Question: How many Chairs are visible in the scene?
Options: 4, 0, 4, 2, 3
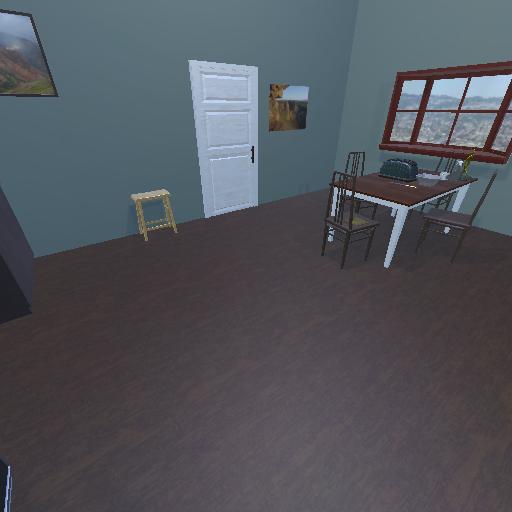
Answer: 4